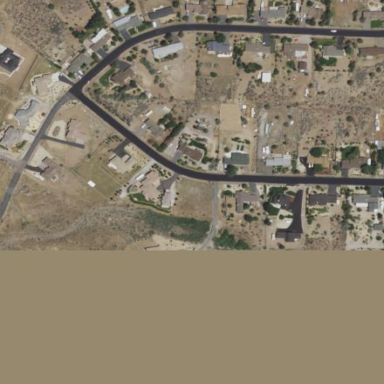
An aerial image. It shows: This residential area consists of single-family homes.